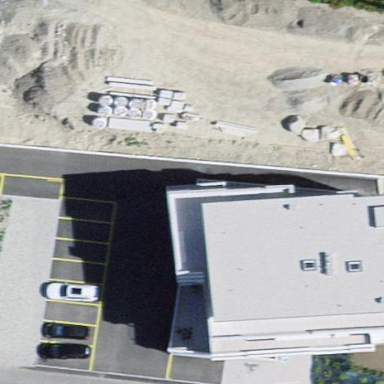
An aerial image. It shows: Building.